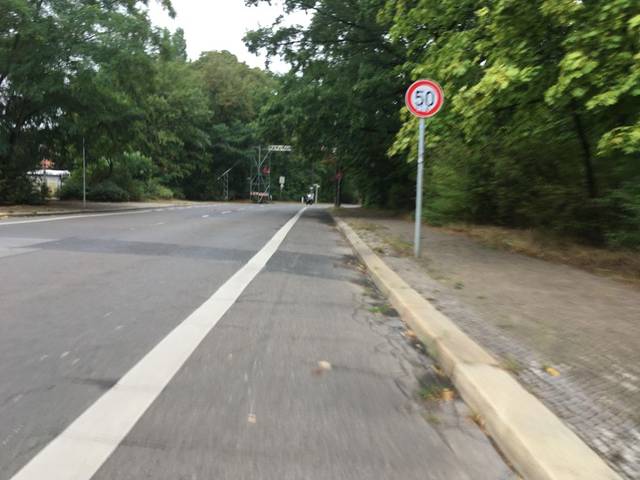
Region: Germany
Coordinates: 52.578, 13.377